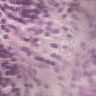
Metastatic tissue present: no